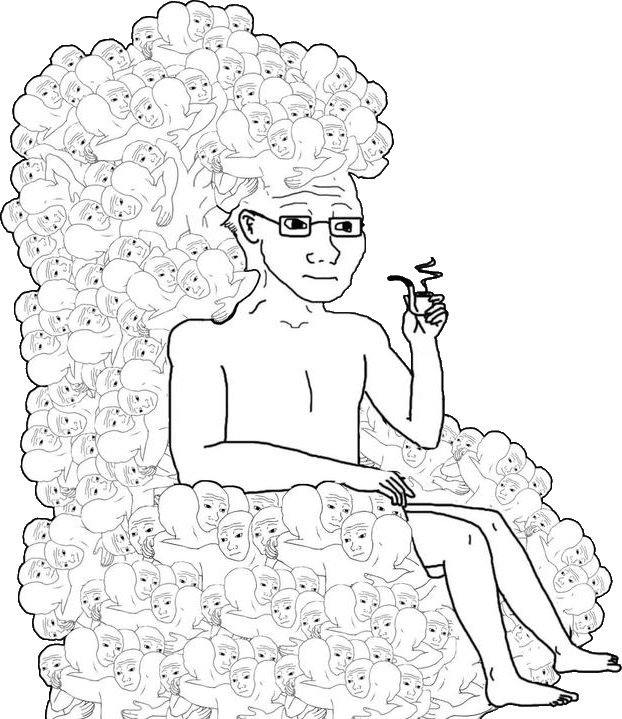
Label: 5_Brainiak